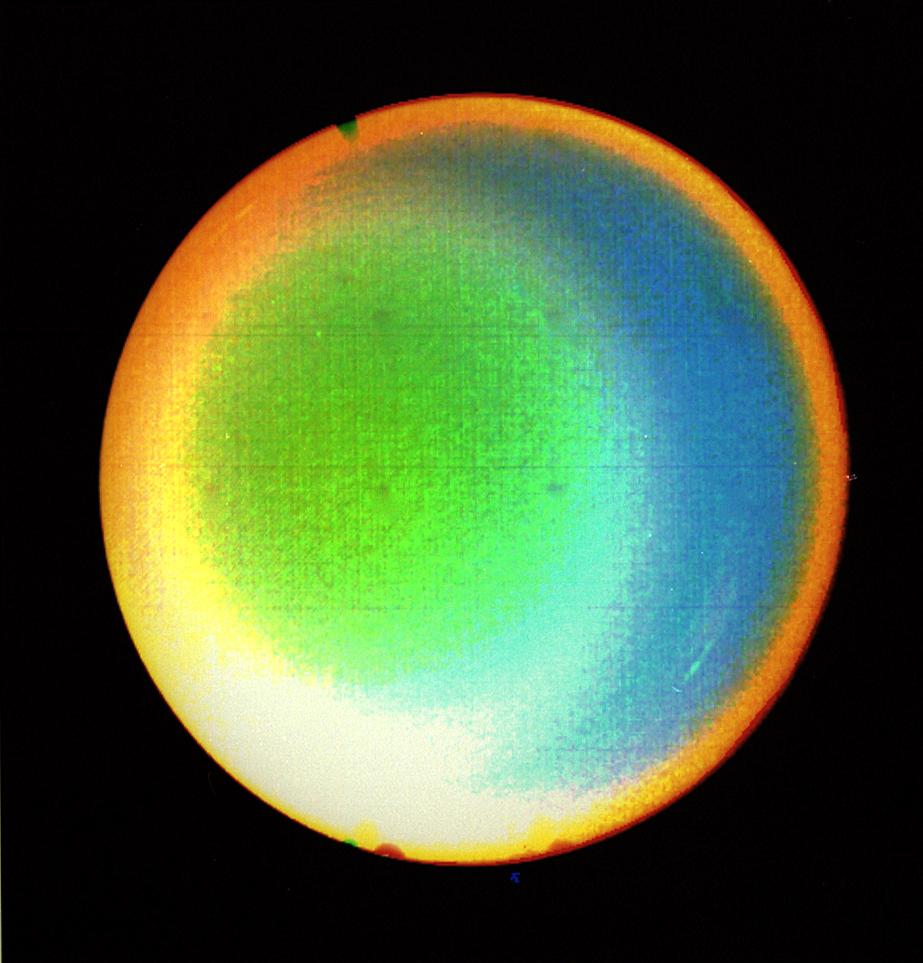
Uranus Atmosphere Uranus, Voyager